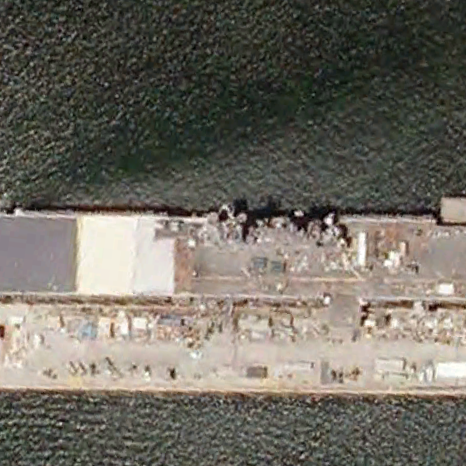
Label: assault